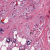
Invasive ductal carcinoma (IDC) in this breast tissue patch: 0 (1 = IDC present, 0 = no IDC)